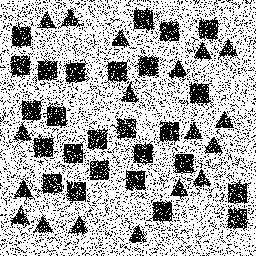
Squares: 26
Triangles: 18
Stars: 0
Total shapes: 44